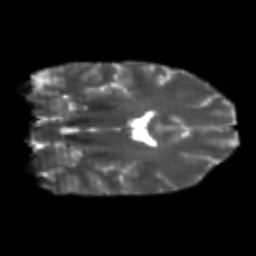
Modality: T2w
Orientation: coronal
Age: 22
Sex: female
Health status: healthy
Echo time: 0.074 s